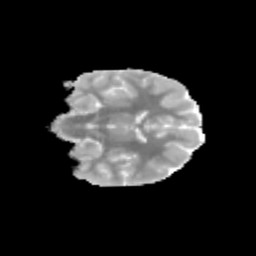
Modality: MD
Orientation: coronal
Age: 12
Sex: female
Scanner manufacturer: siemens
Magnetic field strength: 3 T
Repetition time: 3.8 s
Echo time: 0.07 s